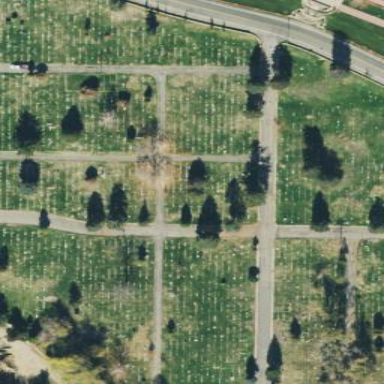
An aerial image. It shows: Sector within cemetery.